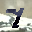
Label: 7